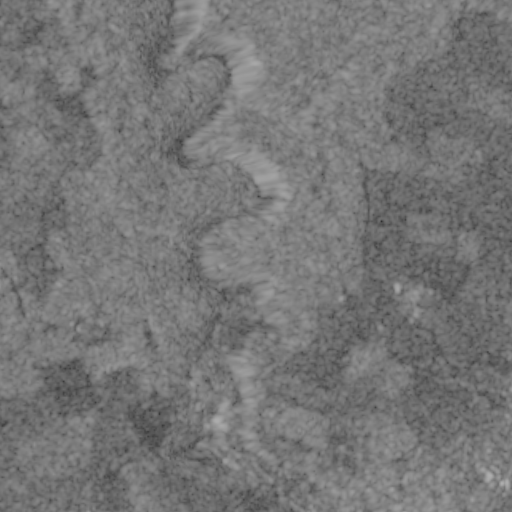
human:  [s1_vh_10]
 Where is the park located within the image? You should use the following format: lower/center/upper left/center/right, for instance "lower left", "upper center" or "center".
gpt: The park is located in the lower right of the image.
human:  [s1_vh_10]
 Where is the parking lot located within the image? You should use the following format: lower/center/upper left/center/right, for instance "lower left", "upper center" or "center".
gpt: The parking lot is located in the lower right of the image.
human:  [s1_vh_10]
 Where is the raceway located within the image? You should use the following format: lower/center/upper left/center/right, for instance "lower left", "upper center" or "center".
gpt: The raceway is located in the center right of the image.
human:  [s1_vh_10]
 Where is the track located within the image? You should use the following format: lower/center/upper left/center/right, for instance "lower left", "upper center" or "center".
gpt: There is no track in the image.

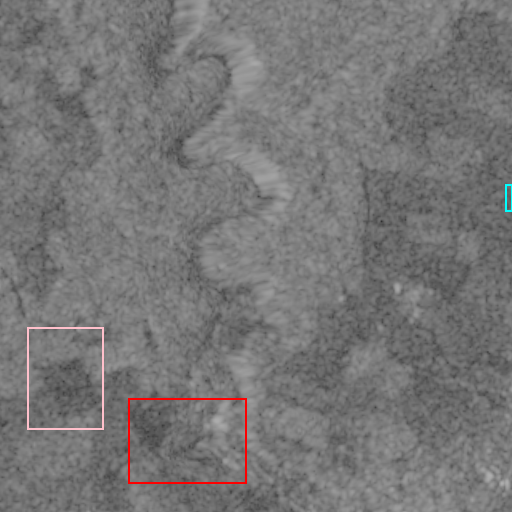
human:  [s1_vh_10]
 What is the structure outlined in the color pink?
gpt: The structure outlined in pink is a crop field.
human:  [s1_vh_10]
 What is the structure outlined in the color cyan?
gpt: The structure outlined in cyan is a park.
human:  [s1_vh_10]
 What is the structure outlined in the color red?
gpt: The structure outlined in red is a quarry.
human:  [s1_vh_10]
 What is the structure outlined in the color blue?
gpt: There is no blue outline.